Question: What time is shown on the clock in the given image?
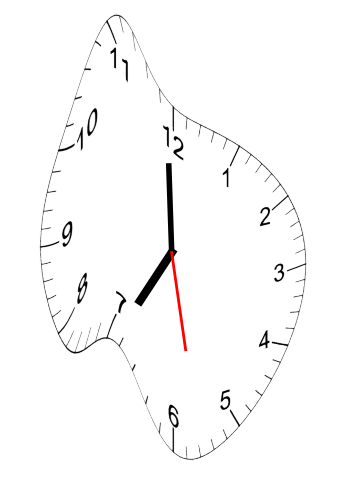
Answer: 06:59:28